Interaction volume radius: 10 \u00c5
Interaction volume height: 15 \u00c5
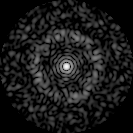
Disorder parameter: 0.8374